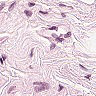
Metastatic tissue present: no